Interaction volume radius: 10 \u00c5
Interaction volume height: 20 \u00c5
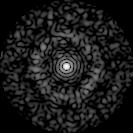
Disorder parameter: 0.8707